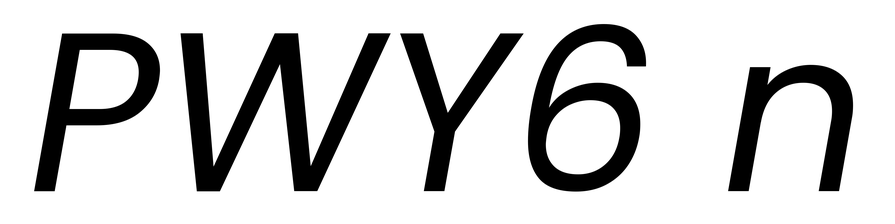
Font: Poppins-Italic